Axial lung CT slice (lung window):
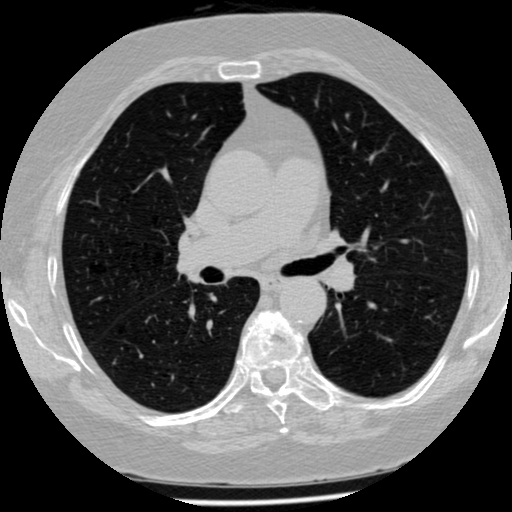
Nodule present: no